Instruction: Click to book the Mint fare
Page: flights
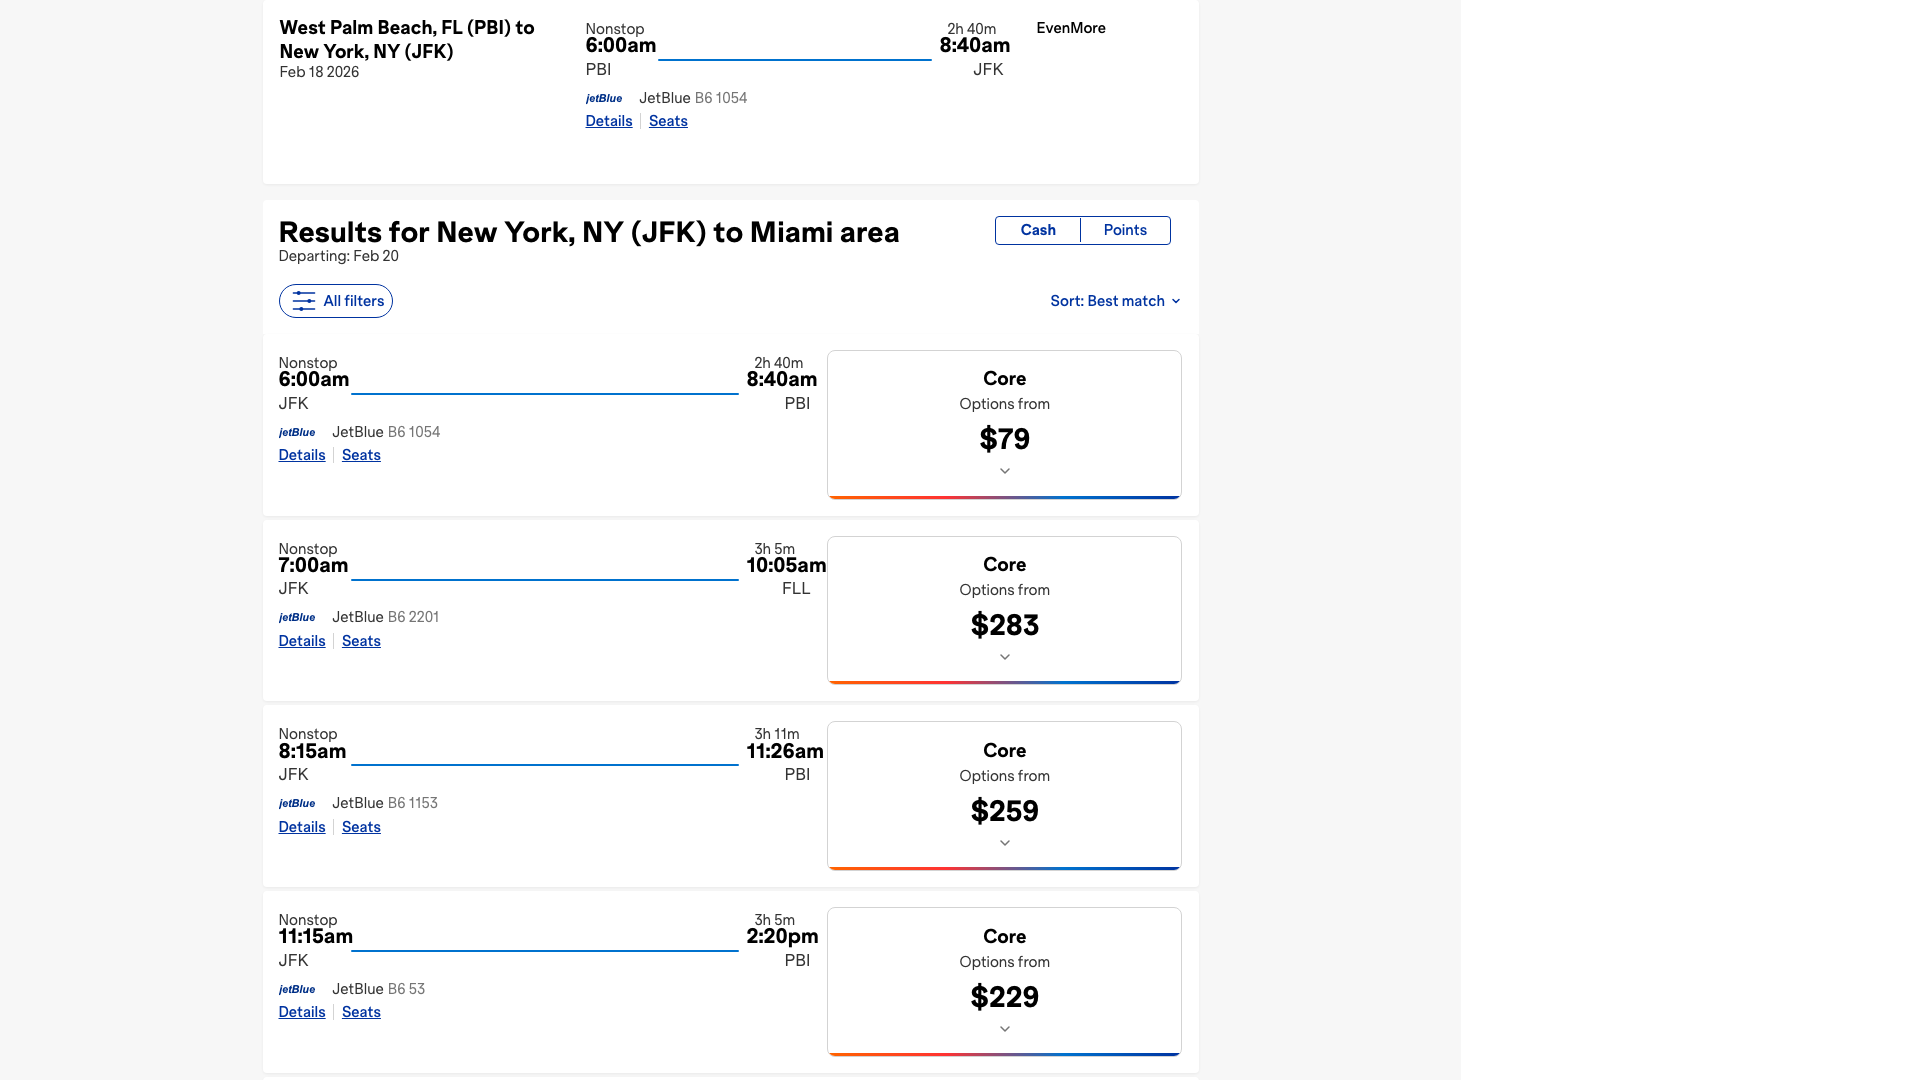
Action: click